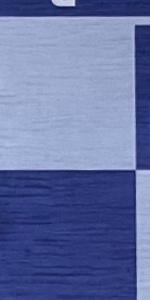
Label: Empty